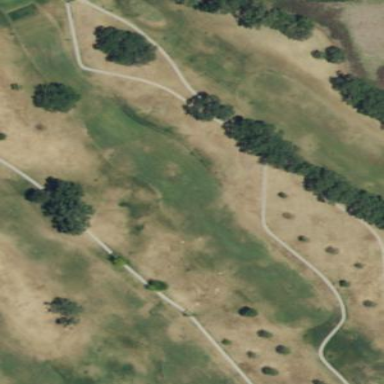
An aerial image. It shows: Golf fairway in the image.